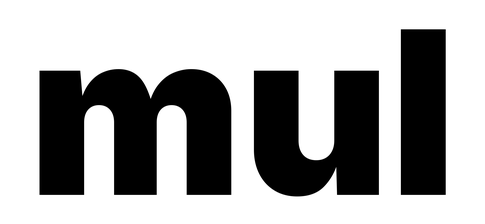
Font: Inter_Black